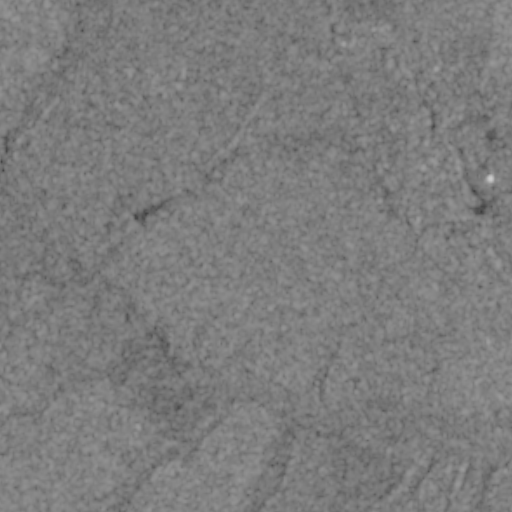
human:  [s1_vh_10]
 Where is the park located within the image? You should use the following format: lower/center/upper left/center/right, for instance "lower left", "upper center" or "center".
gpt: The park is located in the center left of the image.
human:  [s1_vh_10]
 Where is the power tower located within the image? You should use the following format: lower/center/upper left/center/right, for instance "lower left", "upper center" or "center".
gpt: The power tower is located in the upper center of the image.
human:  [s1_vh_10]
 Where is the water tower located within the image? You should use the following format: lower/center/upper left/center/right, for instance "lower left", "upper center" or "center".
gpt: The water tower is located in the upper right of the image.
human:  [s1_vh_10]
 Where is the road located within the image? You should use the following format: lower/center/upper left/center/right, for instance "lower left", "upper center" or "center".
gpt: There is no road in the image.

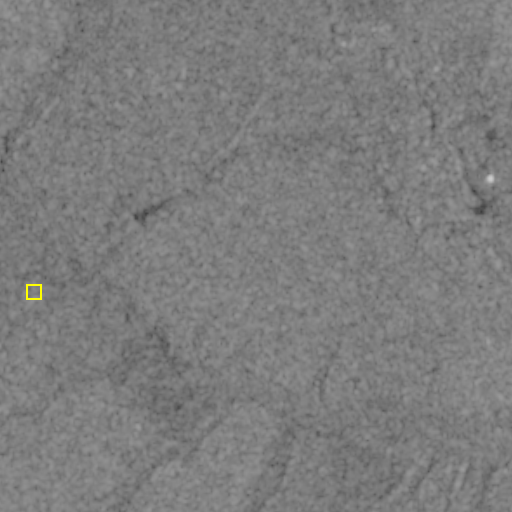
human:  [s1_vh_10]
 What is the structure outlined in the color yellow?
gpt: The structure outlined in yellow is a park.
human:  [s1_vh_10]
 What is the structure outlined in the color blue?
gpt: There is no blue outline.